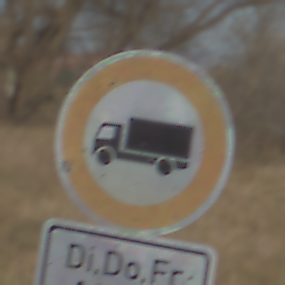
Verkehrszeichen: VerbotFuerKraftfahrzeugeUeberDreiKommaFuenfTonnen
Zusatzzeichen unten: ZeitangabenMitBeschraenkungAufWochentage3
Umgebung: Outdoor, Nature
Tageszeit: MorningAfternoon
Wetter: PartlyCloudy
Licht: Natural
Jahreszeit: NotSpecified
Kontrast: HighContrast